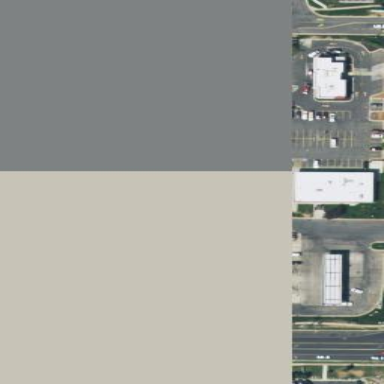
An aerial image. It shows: Paved parking area.